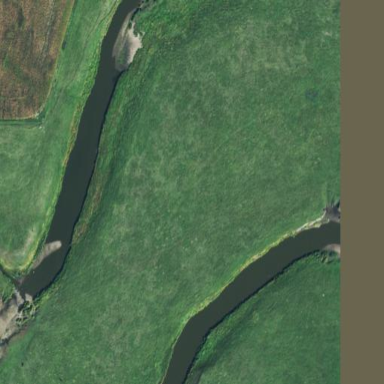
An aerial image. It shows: River flowing through natural landscape.